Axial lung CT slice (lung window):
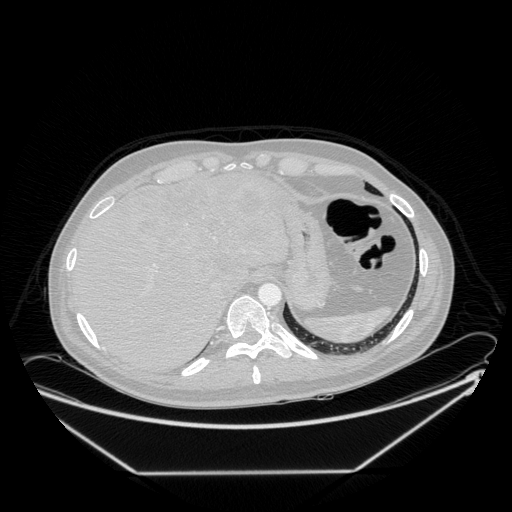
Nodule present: no